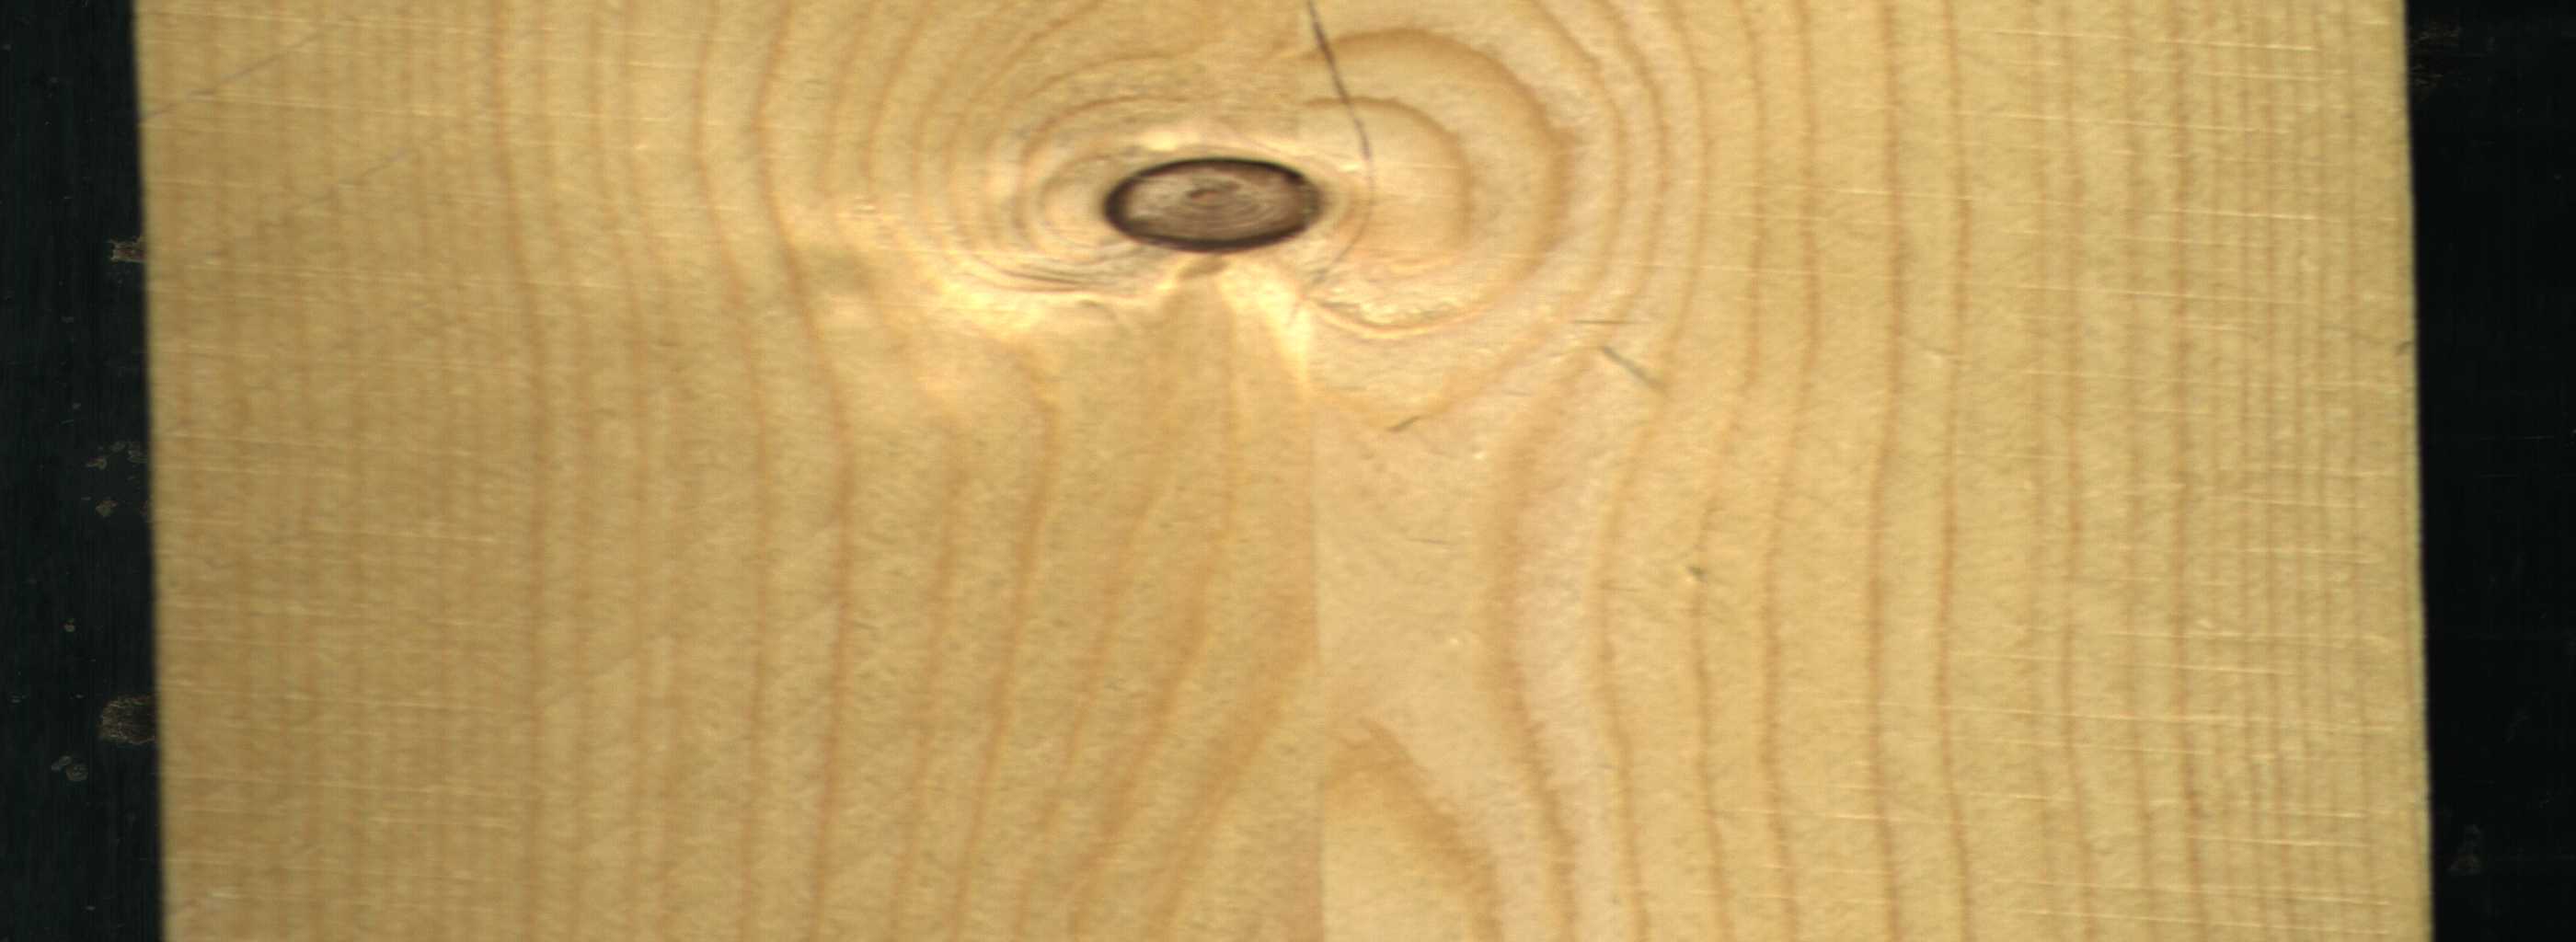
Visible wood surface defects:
Crack
Dead_Knot